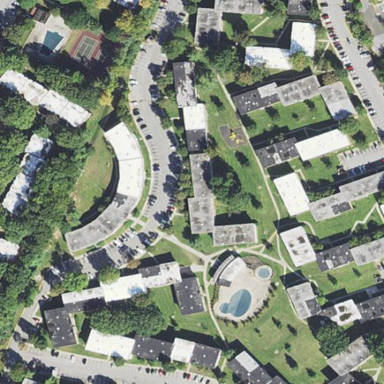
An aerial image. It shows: Residential area with apartments.